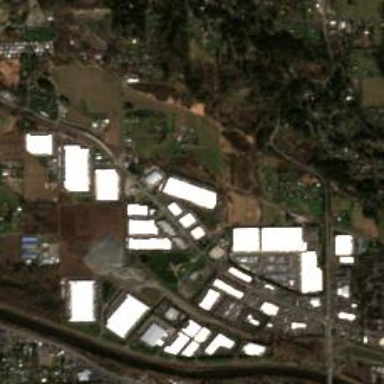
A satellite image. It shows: Industrial area.